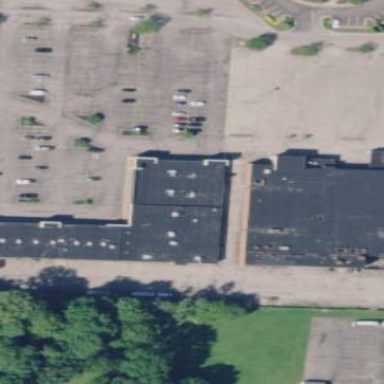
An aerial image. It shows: Building.